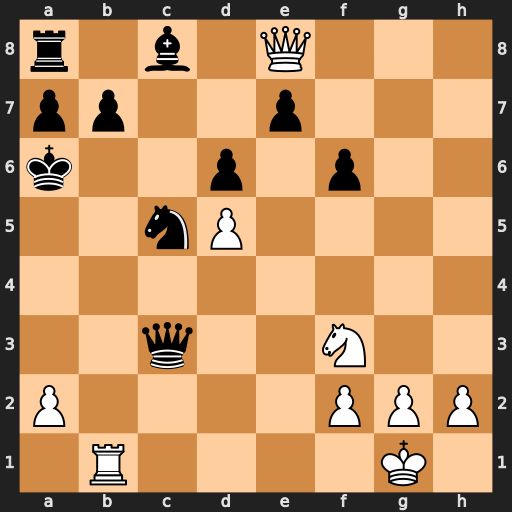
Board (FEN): r1b1Q3/pp2p3/k2p1p2/2nP4/8/2q2N2/P4PPP/1R4K1
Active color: w
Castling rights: -
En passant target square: -
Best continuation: Qb5#